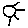
Label: sun